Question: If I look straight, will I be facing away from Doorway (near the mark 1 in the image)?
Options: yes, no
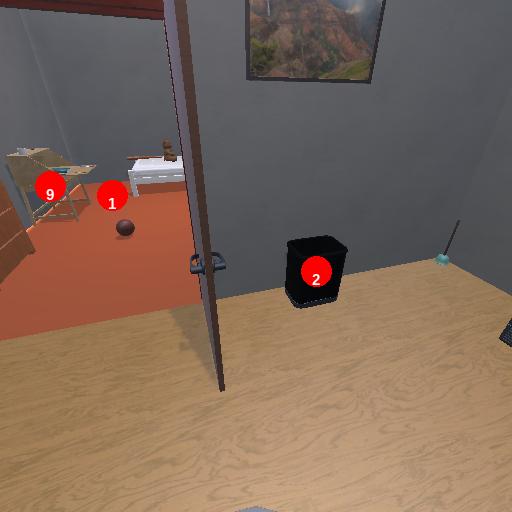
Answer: yes